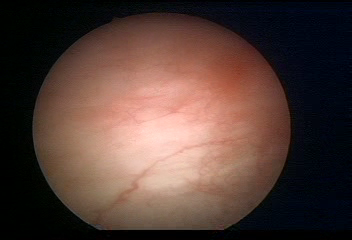
Modality: WLC
Class: Normal mucosa
Bladder cancer association: No